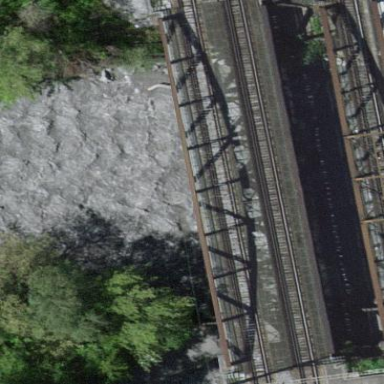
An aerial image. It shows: Truss bridge constructed as man-made structure.